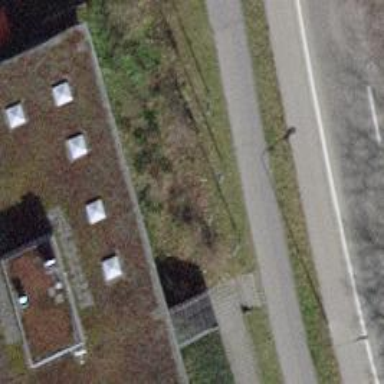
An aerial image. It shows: Flagpole structure.